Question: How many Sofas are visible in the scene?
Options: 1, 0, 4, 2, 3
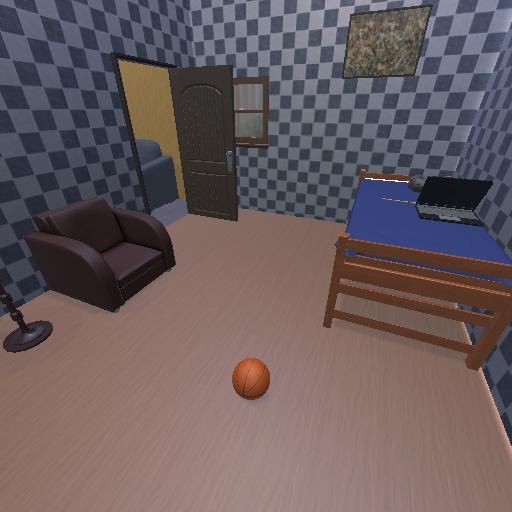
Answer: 1